Question: So we've got a complex HTML5 offline app that contains a big old wodge of data (we're talking tens of megabytes), and we'd like to read and write copies of it to the user's disk.
We've already got this kinda-sorta working with HTML5 IndexedDB, but Chrome is stupidly slow with large amounts of data (~10 min to load) and current versions of Firefox have a <URL> that randomly and irretrievably trashes the entire DB, so this is plan B -- plus we'd really like to have a user-specifiable file that they can then backup, mail around, etc.
Obviously we can't do this with normal browser privileges, but Firefox extensions outside the sandbox can access the file system, and we've gotten the basic concept working with <URL>, which seems less than ideal for the volume of data we're talking about:

However, if <URL>. Is there another solution?
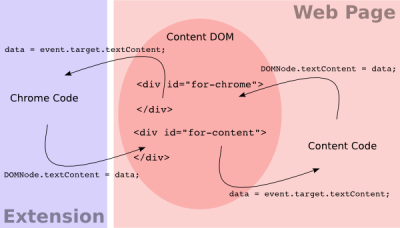
Answer: Your extension code can read arbitrary data from the web-page. It just has to opt in to that by getting the '.wrappedJSObject' property of whatever object it's working on, to get the "web page" view of it.